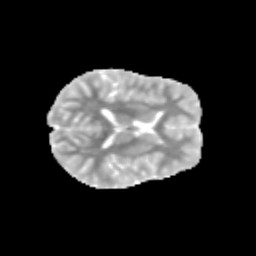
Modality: MD
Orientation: axial
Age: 10
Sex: female
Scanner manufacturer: siemens
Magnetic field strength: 3 T
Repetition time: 3.8 s
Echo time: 0.07 s